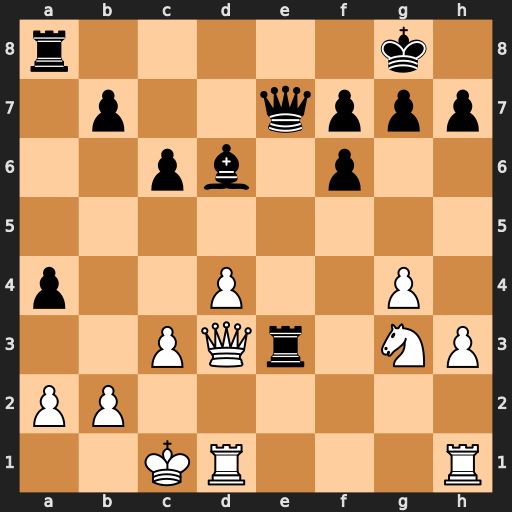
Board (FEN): r5k1/1p2qppp/2pb1p2/8/p2P2P1/2PQr1NP/PP6/2KR3R
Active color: w
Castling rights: -
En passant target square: -
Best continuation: Nf5 Rxd3 Nxe7+